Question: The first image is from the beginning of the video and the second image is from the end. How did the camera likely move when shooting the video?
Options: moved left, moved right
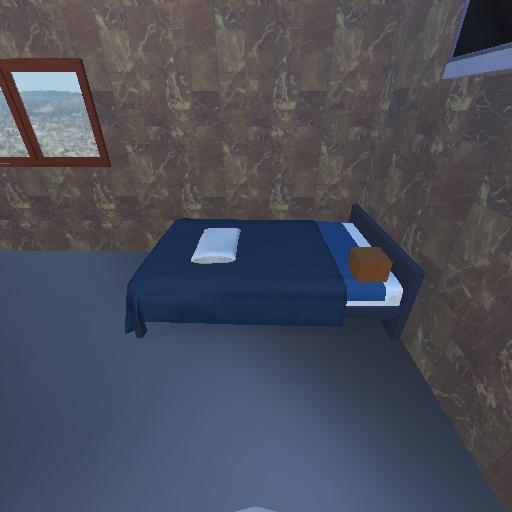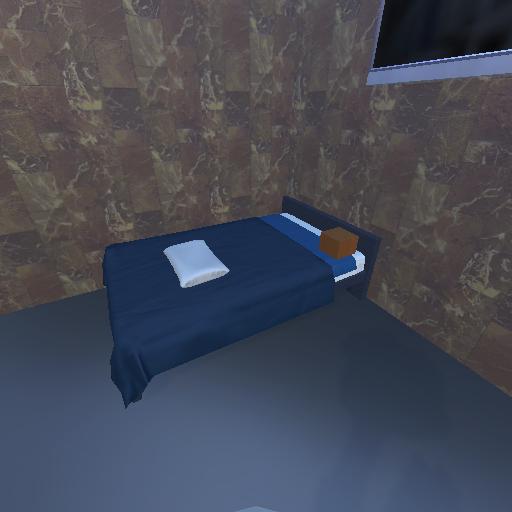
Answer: moved left